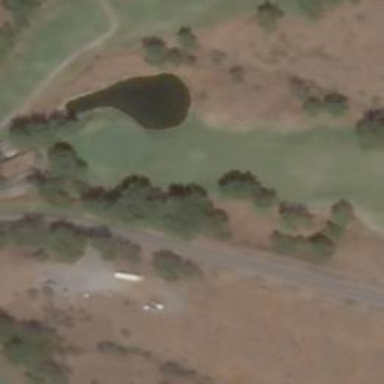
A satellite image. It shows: Golf course surrounded by greenery.